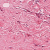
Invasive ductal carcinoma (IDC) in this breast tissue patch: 1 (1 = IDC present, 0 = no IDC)